Interaction volume radius: 5 \u00c5
Interaction volume height: 10 \u00c5
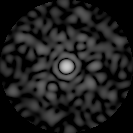
Disorder parameter: 0.8447